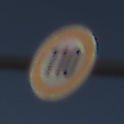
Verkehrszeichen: Geschwindigkeit110
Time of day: MorningAfternoon
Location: Outdoor (Special)
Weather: PartlyCloudy
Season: NotSpecified
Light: Natural